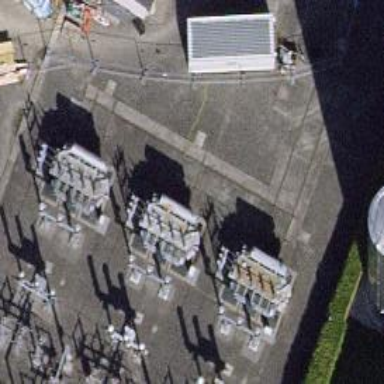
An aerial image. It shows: Outdoor transformer.